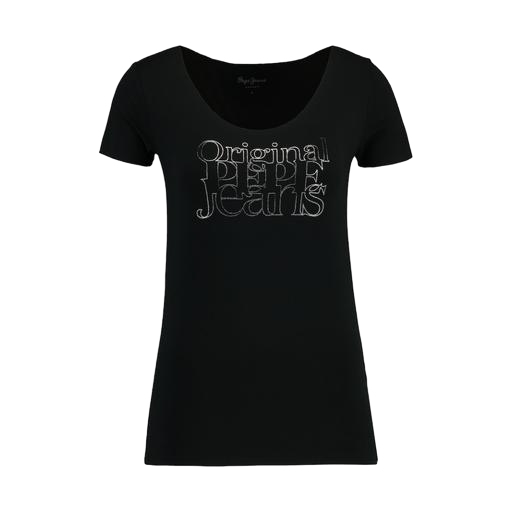
black odelia t-shirt, black embroidered fitted t-shirt, black plus size printed t-shirt only macy, white background